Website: home-depot
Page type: billing-address
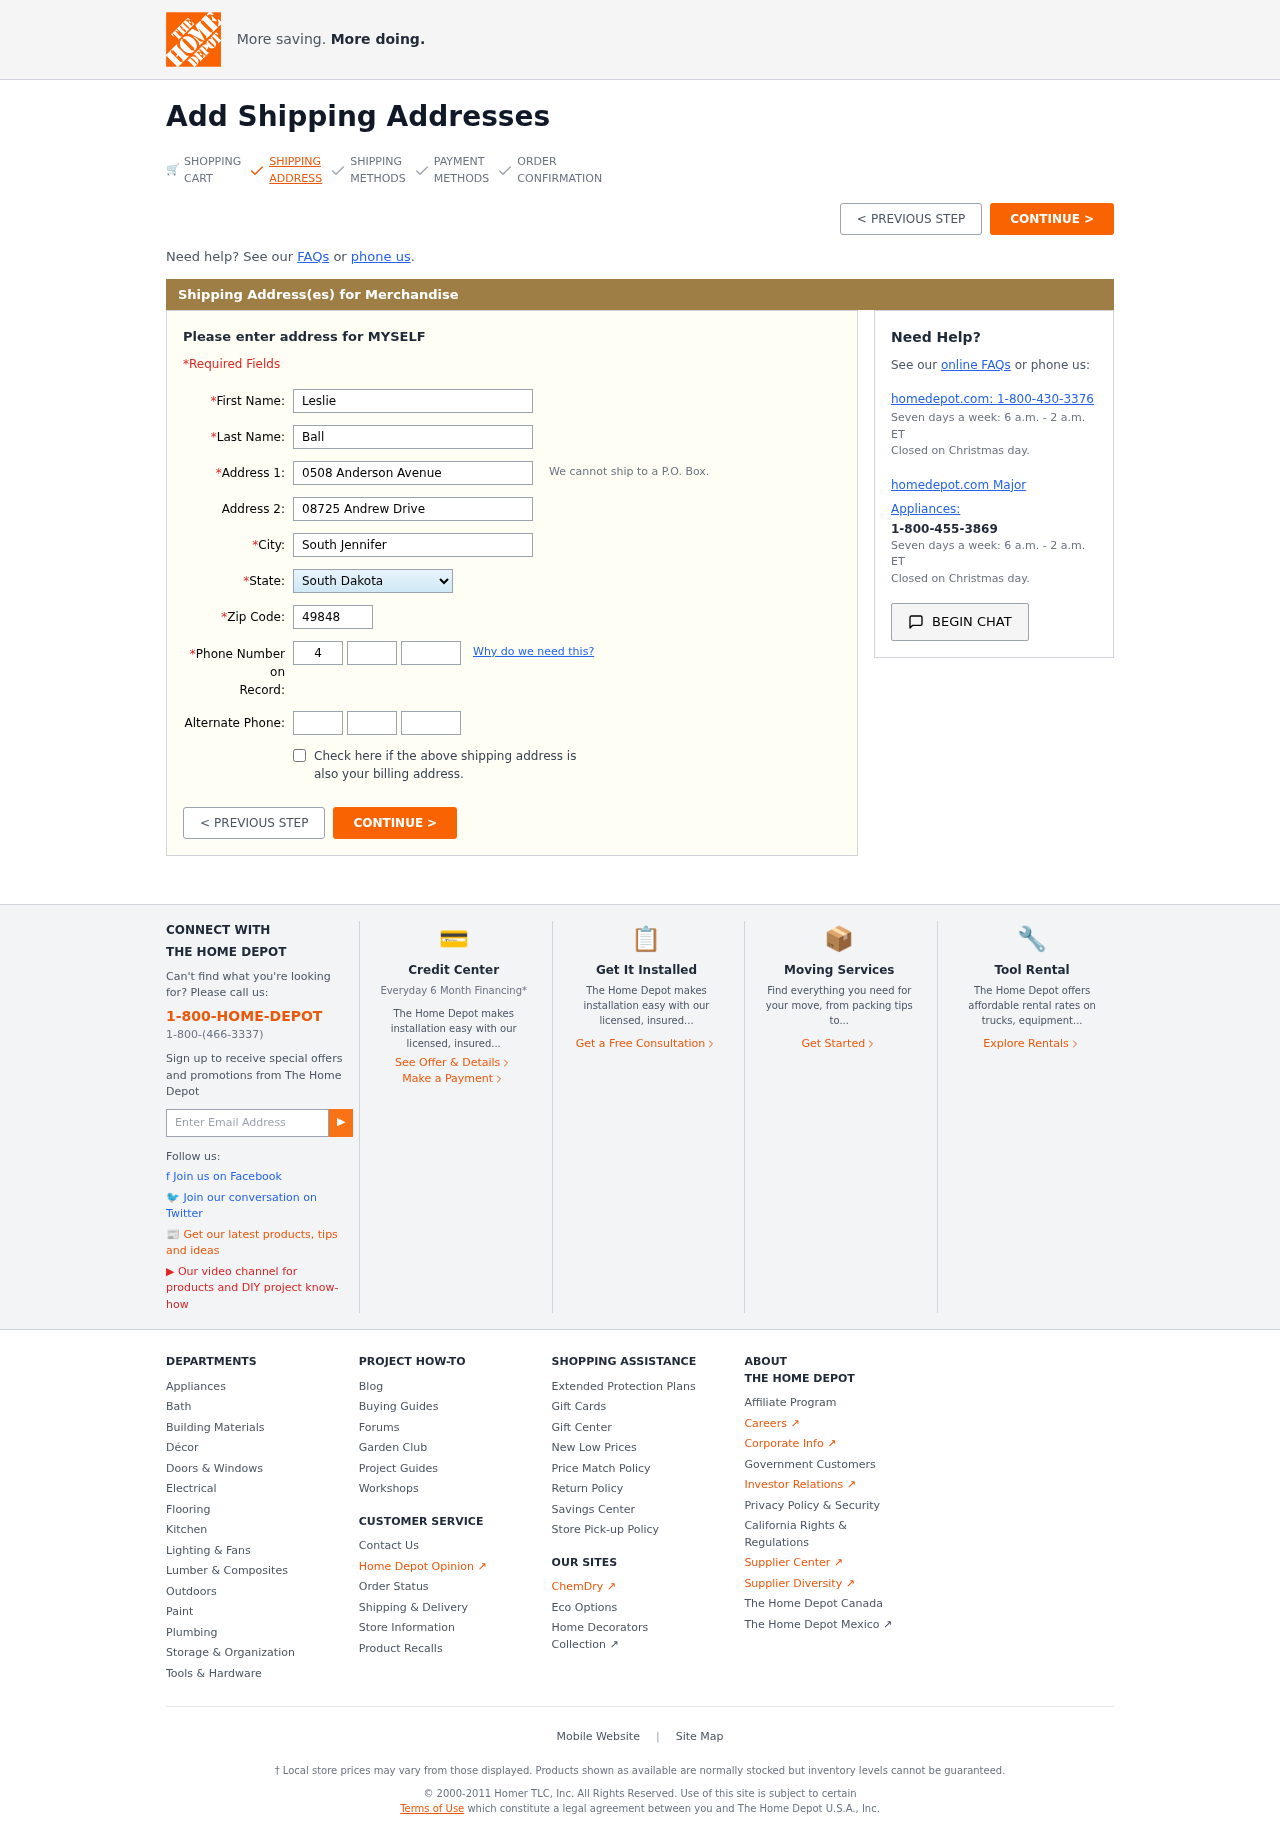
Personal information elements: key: PII_STATE
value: South Dakota
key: PII_FIRSTNAME
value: Leslie
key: PII_LASTNAME
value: Ball
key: PII_STREET
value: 0508 Anderson Avenue
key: PII_STREET2
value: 08725 Andrew Drive
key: PII_CITY
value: South Jennifer
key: PII_POSTCODE
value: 49848
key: PII_PHONE_AREA
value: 453
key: PII_PHONE_PREFIX
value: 866
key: PII_PHONE_LINE
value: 4418
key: PII_PHONE_ALT_AREA
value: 383
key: PII_PHONE_ALT_PREFIX
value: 511
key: PII_PHONE_ALT_LINE
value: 0967